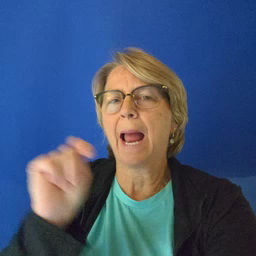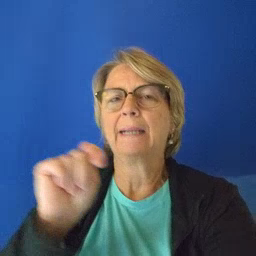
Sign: potty